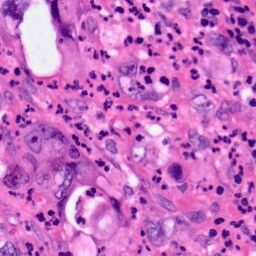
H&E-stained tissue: Pancreatic